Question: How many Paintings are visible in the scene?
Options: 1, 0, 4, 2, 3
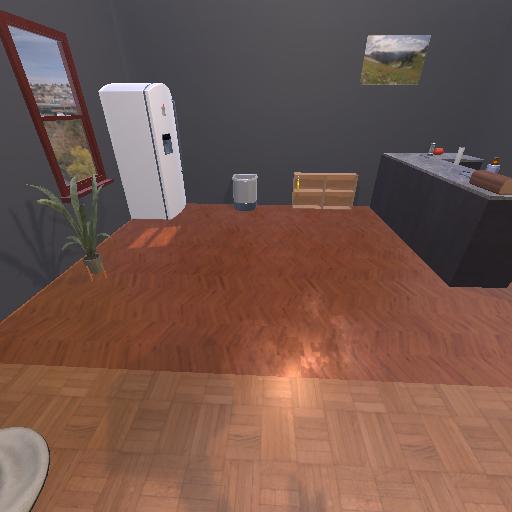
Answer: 1